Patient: sex F, age 35
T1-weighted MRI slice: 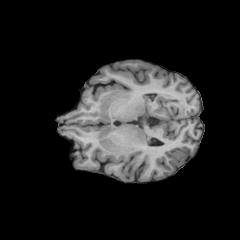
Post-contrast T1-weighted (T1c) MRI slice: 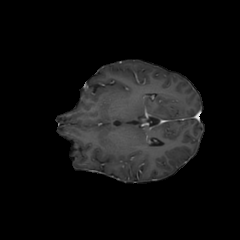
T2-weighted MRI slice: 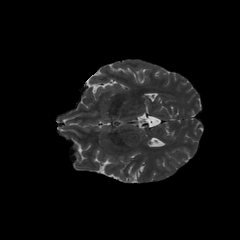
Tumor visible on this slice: no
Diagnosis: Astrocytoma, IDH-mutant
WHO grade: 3